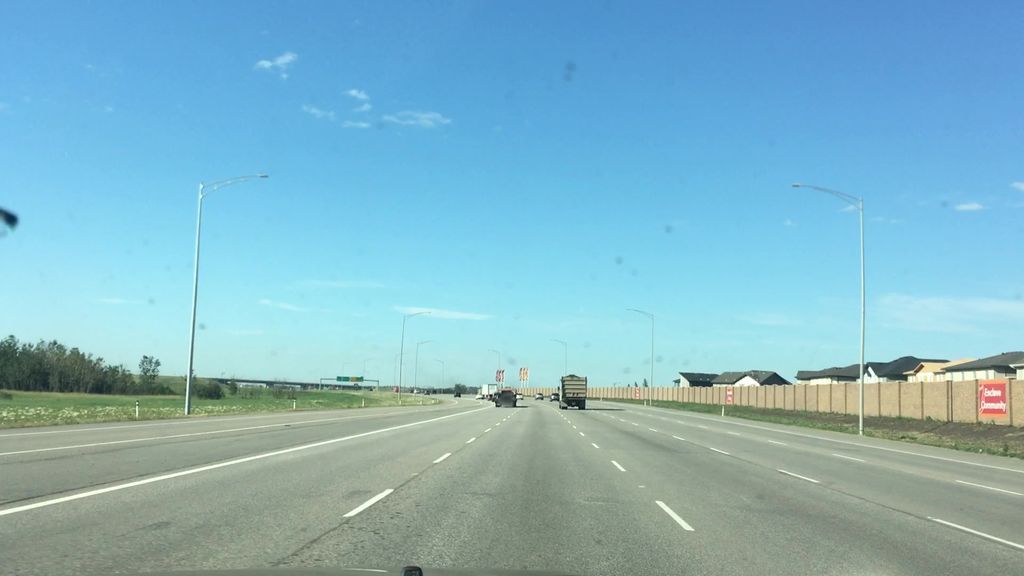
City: edmonton